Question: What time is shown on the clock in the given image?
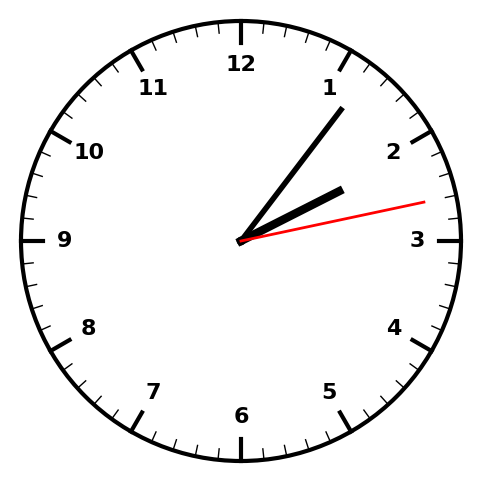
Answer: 02:06:13